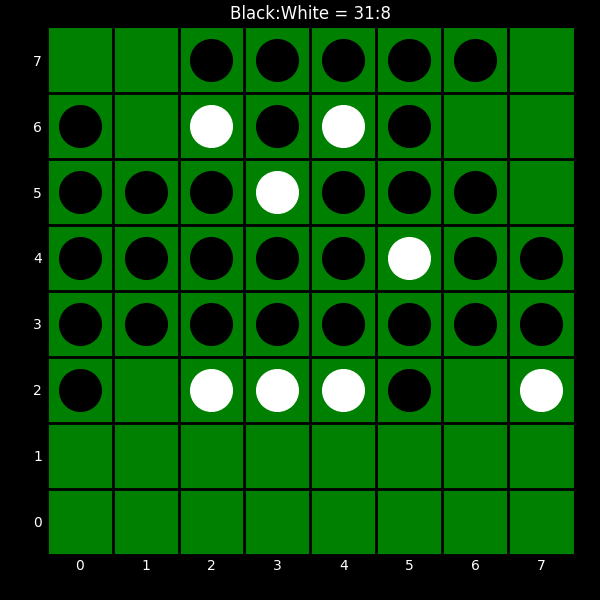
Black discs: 31
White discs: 8